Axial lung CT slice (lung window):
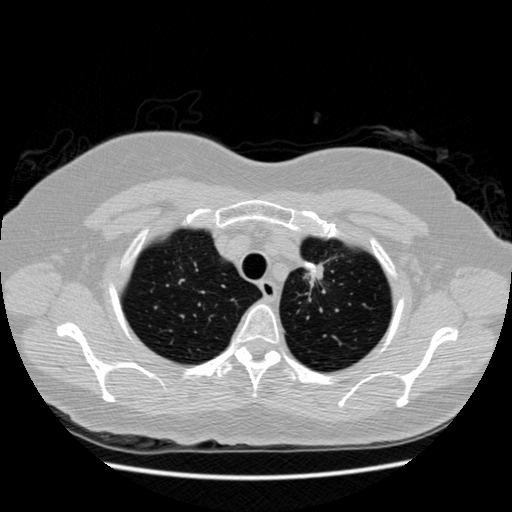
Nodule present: yes
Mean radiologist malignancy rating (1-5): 4